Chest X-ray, PA view. Patient: 75 years old, sex F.
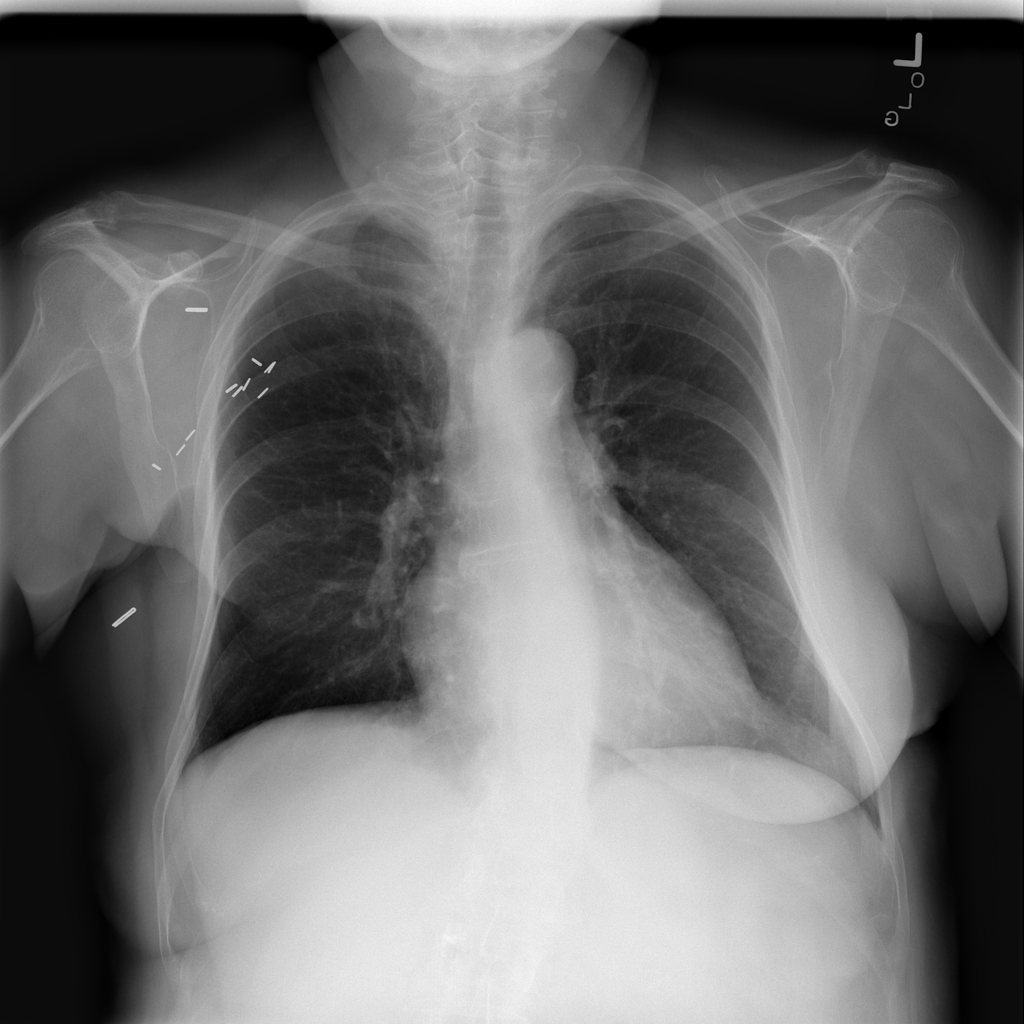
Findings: No Finding